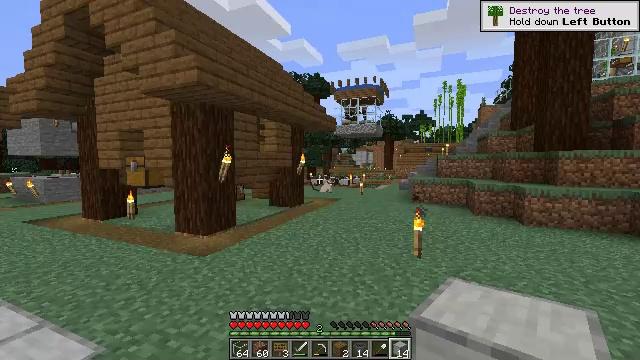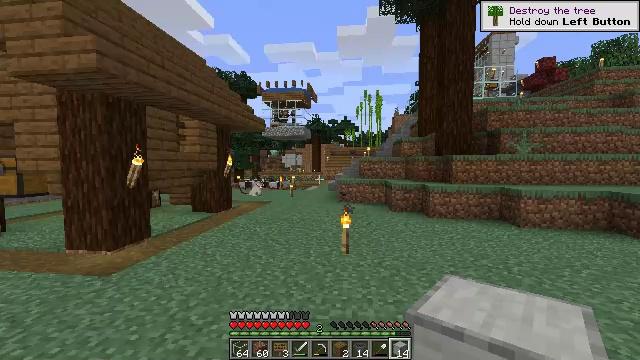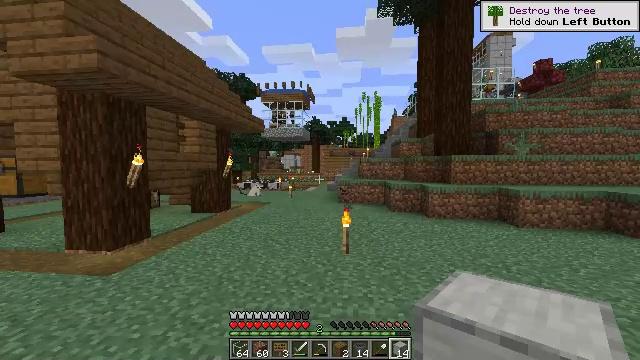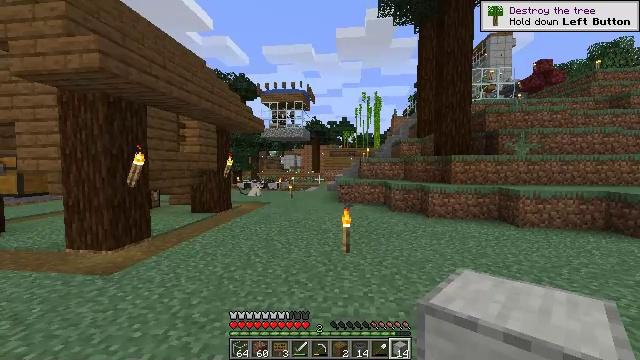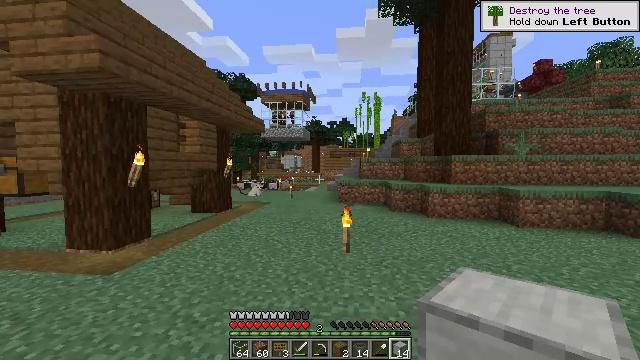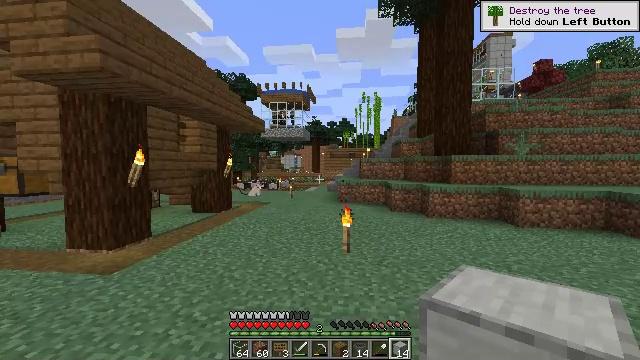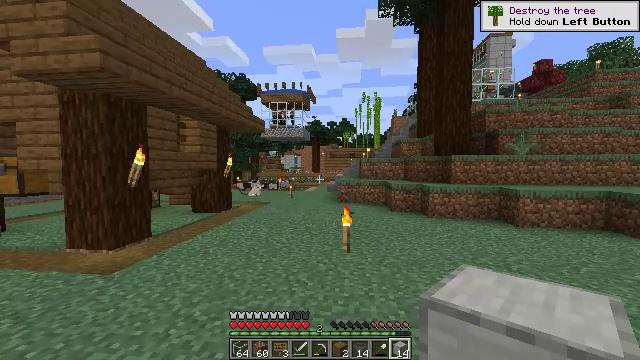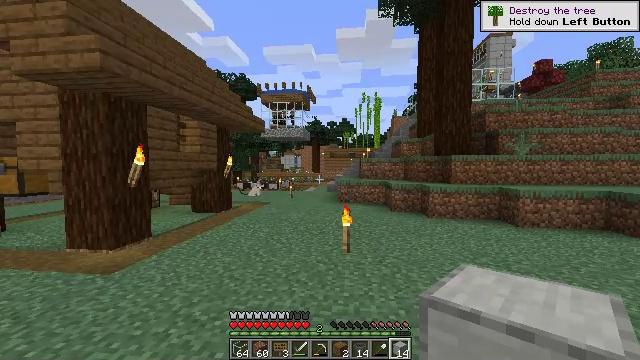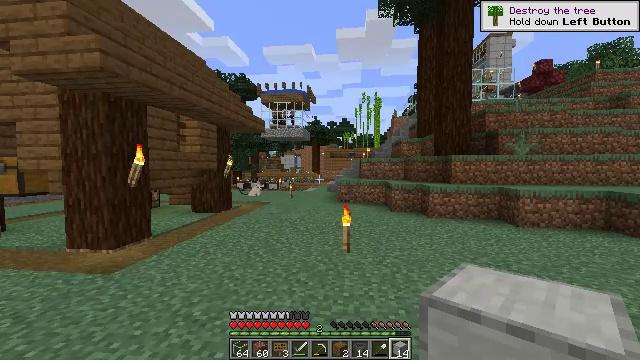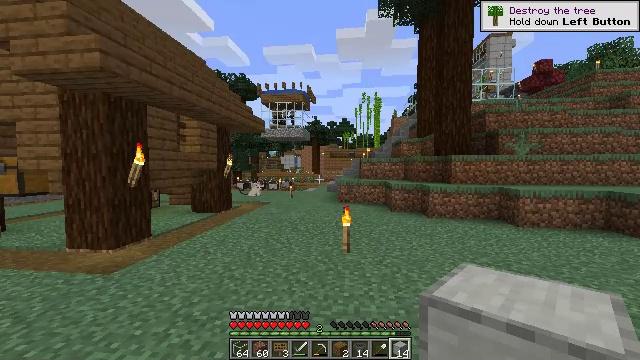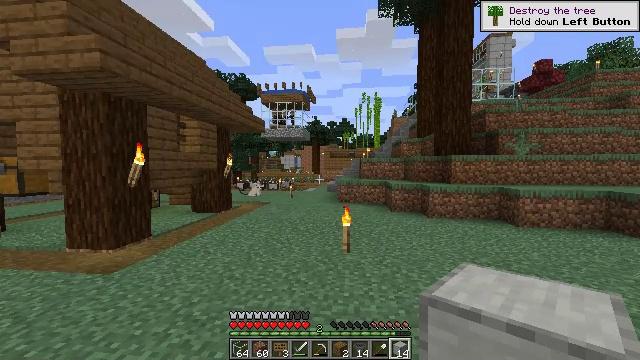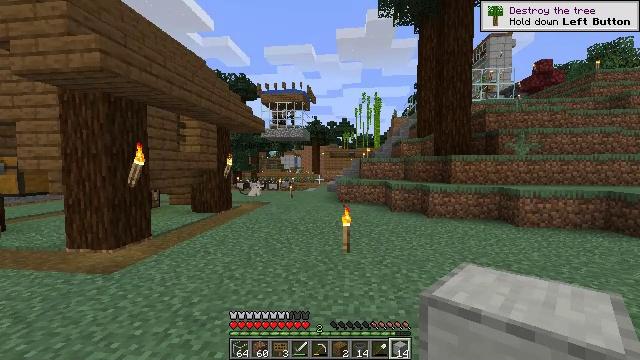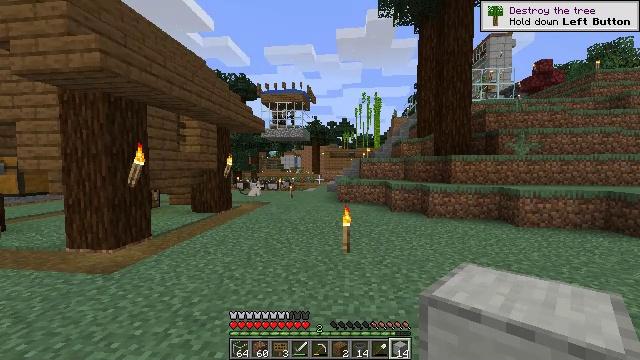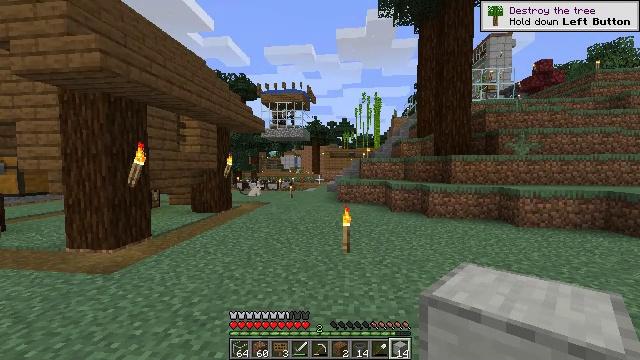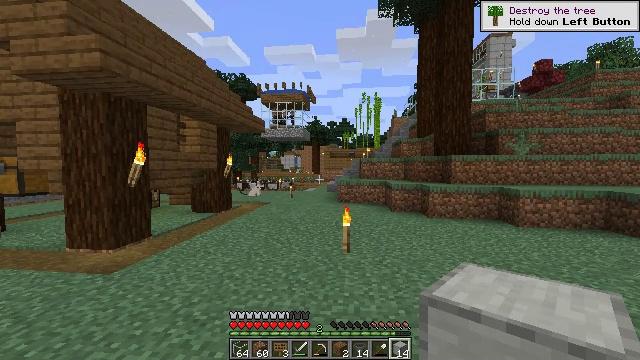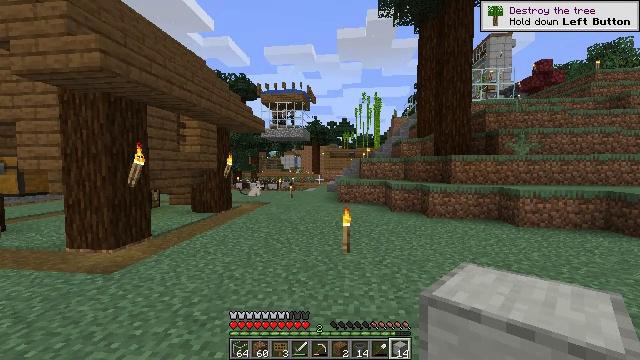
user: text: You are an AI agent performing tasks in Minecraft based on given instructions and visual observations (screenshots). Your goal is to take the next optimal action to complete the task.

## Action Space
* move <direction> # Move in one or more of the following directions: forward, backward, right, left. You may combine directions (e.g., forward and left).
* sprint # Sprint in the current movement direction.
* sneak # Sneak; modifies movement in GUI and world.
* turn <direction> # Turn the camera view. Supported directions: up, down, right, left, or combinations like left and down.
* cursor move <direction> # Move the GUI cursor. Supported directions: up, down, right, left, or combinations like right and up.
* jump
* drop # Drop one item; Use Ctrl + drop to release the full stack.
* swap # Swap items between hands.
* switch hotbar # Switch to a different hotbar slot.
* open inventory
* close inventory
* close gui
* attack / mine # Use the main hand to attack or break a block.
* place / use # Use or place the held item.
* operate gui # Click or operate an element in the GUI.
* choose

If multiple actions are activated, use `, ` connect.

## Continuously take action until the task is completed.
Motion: motion action
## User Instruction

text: Mine the smooth stone.
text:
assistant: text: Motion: turn right
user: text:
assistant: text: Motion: no_op
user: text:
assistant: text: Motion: no_op
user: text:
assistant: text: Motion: no_op
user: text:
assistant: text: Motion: no_op
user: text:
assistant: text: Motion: no_op
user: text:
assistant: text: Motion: no_op
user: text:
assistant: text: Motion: no_op
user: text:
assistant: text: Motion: no_op
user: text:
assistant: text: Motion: no_op
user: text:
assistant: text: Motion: no_op
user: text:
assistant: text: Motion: no_op
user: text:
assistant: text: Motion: no_op
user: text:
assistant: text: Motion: no_op
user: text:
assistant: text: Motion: no_op
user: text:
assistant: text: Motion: no_op
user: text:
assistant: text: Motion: no_op
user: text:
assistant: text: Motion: no_op
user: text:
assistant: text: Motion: no_op
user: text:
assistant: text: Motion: no_op
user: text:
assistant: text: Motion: no_op
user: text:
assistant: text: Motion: no_op
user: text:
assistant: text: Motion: no_op
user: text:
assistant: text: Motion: no_op
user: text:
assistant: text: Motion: no_op
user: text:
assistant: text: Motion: no_op
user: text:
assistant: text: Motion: no_op
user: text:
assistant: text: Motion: no_op
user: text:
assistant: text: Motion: no_op
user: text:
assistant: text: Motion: no_op